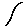
Label: line